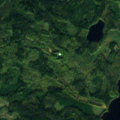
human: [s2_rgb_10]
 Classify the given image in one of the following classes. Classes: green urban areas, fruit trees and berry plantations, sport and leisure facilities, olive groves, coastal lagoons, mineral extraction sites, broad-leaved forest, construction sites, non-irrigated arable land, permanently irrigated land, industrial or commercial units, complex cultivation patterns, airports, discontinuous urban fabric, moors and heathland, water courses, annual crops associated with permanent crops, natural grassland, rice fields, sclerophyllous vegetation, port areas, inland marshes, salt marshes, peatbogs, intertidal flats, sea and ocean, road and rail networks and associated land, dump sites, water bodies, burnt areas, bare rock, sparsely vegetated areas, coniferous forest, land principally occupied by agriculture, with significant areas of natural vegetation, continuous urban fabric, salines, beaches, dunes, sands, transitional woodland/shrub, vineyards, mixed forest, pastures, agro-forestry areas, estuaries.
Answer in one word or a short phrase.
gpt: coniferous forest, mixed forest, water bodies